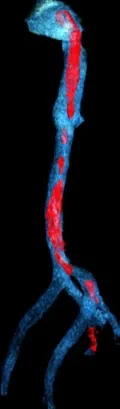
Imaging of the tumor. The superior and inferior vena cava CTA showed an enlarged uterine as well as low-density image in the venous system and the right atrium (A-E). The red arrow indicates the mass.
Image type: radiology (ct)